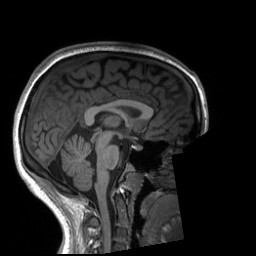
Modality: T1w
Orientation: sagittal